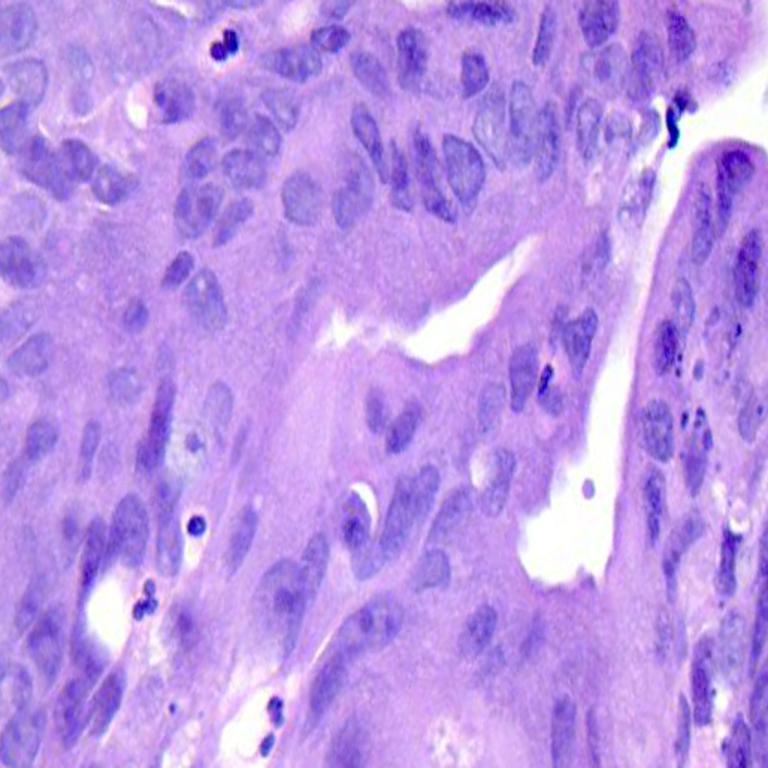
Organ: colon
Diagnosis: adenocarcinomas